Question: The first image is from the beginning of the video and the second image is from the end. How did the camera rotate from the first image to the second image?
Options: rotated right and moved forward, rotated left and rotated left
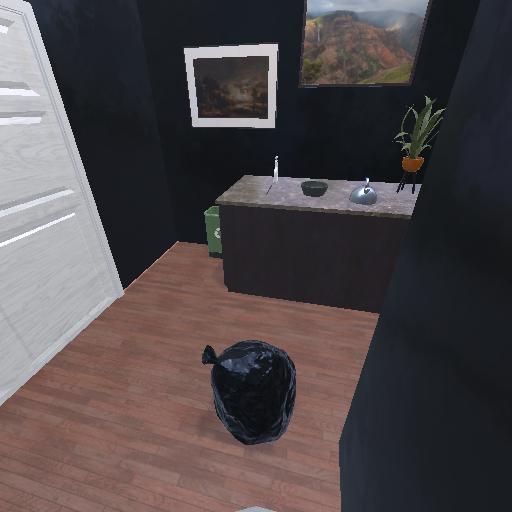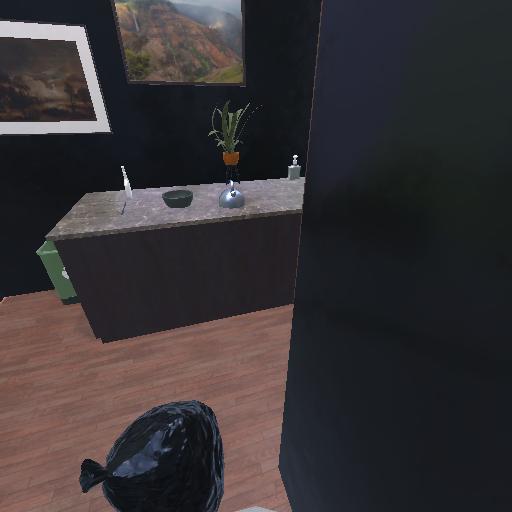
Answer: rotated right and moved forward